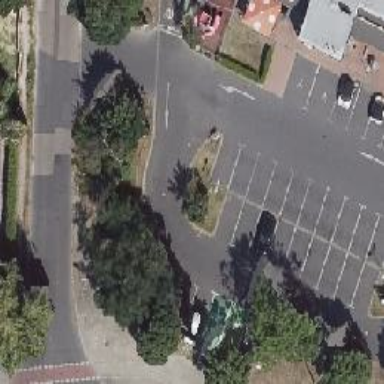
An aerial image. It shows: Asphalt parking aisle road for service vehicles.